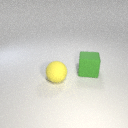
large green rubber cube behind large yellow rubber sphere